Question: I just started using Jade and Bootstrap and have run into a snag. I am trying to center an image in the middle of my index.jade. I was able to get it horizontally centered, but not vertically centered. Below is my index.jade and a image of what it currently looks like.
index.jade
'''
extends layout
block content
a.container
a.row
img.center-block(src= "images/logo.png")
'''
Current screenshot

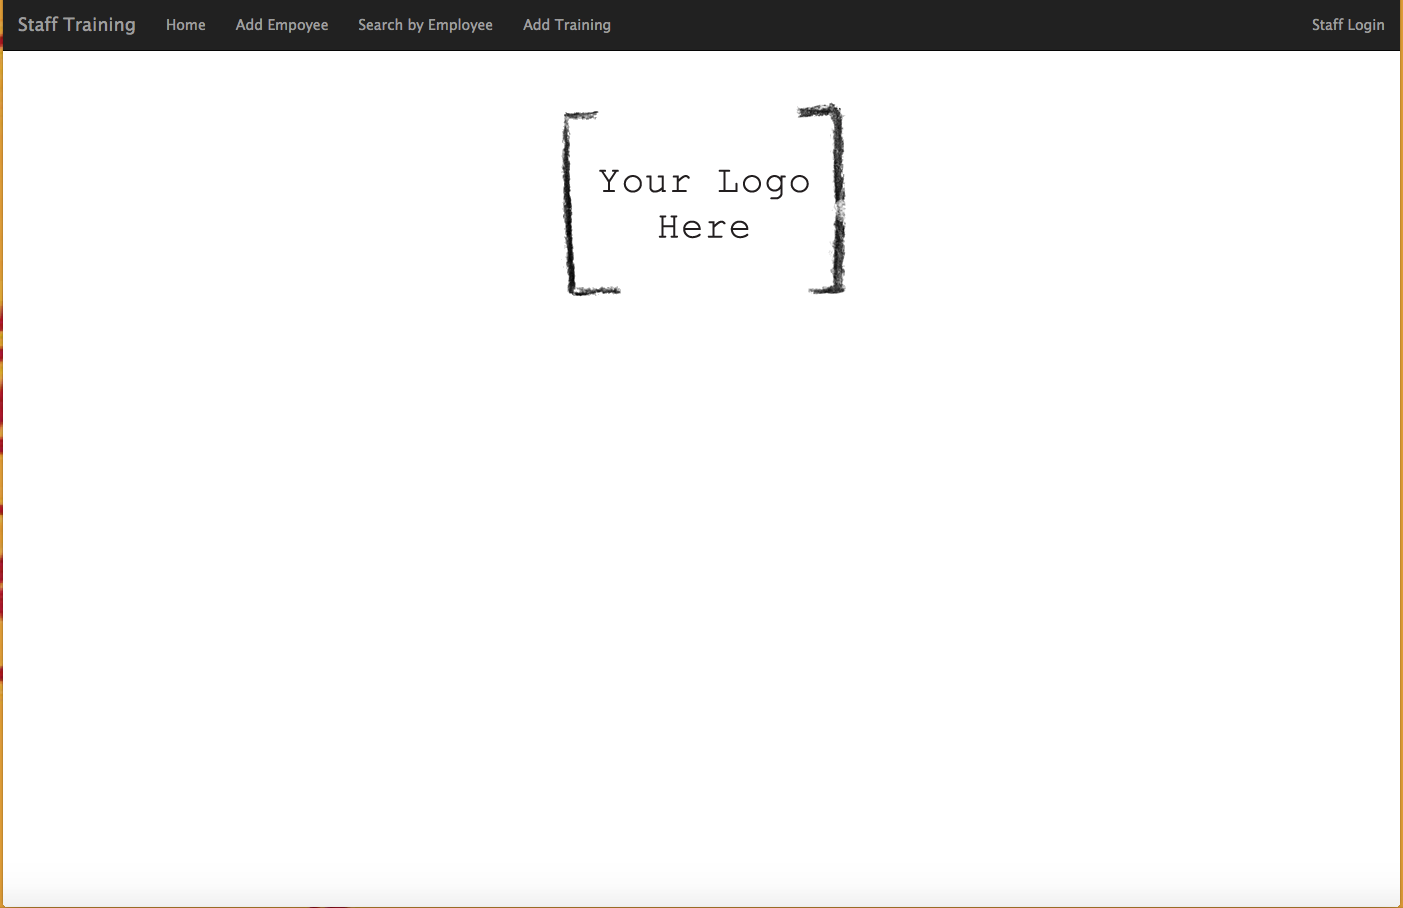
Answer: You can use a custom class, like this:
'''
.center {
display: inline-block;
vertical-align: middle;
float: none;
}
'''
And:
'''
<div class="row">
<div class="col-xs-12 center">
<div>Center</div>
</div>
</div>
'''